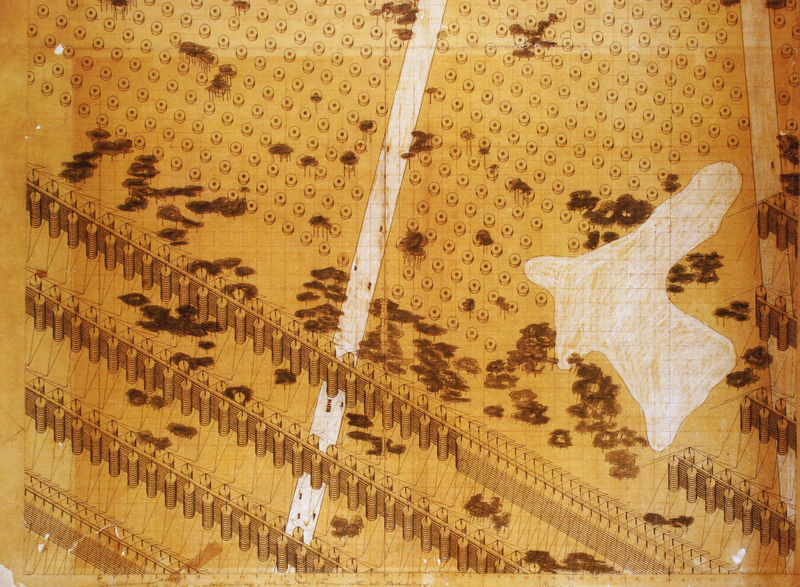
Titel: Hängehäuser - Vogelperspektive einer städtebaulichen Gesamtanlage
Künstler: Bodo Rasch
Schlagwörter: weiß, bäume, ocker, see, strasse, zeichnung, weg, beige, wand, feld, fläche, grafik, graphik, vogelperspektive, collage, punkte, wände, linie, parallel, technik, schweben, reihe, entwurf, fleck, flecken, mauern, plan, noppen, montage, gesit, trafos, transformatoren